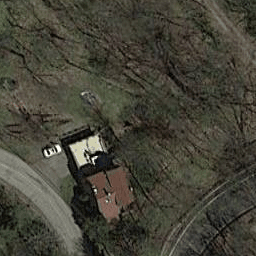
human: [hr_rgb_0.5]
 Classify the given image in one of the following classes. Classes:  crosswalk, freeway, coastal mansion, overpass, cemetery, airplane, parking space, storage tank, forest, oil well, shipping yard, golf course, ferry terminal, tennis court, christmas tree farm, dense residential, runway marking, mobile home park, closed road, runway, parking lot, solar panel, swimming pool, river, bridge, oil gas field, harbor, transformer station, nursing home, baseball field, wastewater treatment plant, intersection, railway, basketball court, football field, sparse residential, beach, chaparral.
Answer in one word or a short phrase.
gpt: sparse residential